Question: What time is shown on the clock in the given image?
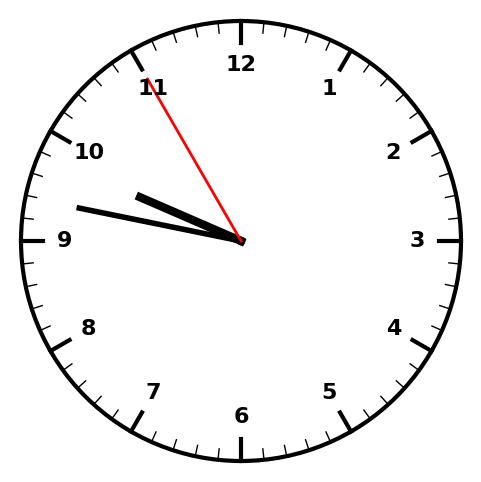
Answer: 09:46:55